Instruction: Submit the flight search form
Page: home
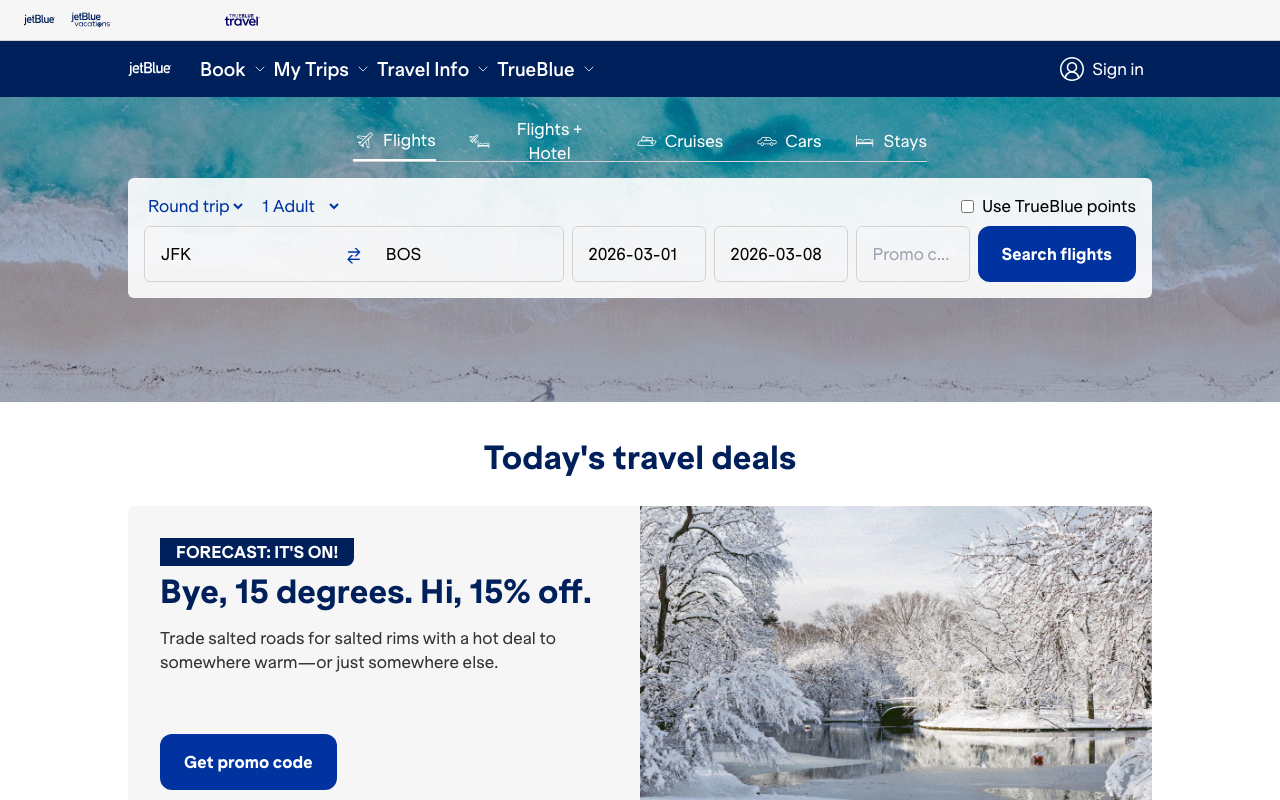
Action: click